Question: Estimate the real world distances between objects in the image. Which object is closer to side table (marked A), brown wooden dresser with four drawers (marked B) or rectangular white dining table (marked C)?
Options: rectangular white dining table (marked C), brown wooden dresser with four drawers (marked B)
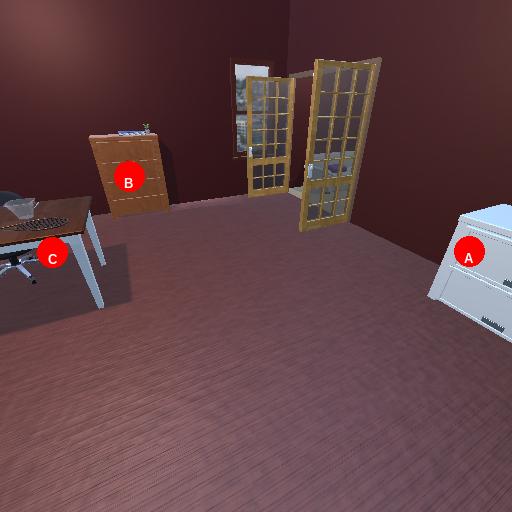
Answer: rectangular white dining table (marked C)